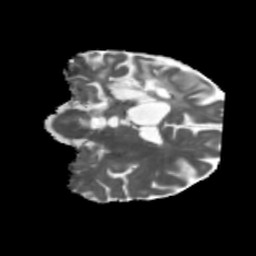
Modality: MD
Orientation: coronal
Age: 60
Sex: male
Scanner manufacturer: siemens
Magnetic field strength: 3 T
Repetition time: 5.47 s
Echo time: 0.0854 s